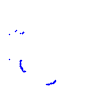
Particle: kaon